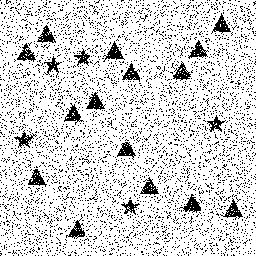
Squares: 0
Triangles: 15
Stars: 5
Total shapes: 20